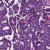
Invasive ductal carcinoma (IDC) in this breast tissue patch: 1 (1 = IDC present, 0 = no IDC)